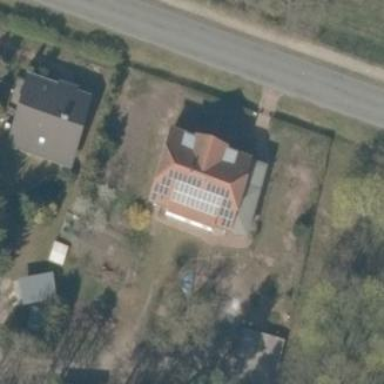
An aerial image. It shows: Residential building with half-hipped roof shape.